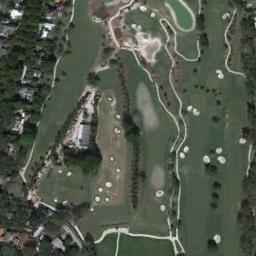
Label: golf_course